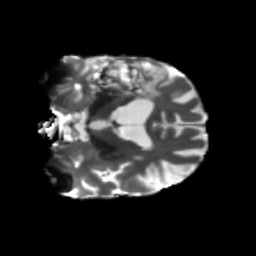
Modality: T2w
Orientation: coronal
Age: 55
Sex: male
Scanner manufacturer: siemens
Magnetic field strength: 3 T
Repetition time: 5.47 s
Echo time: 0.0854 s